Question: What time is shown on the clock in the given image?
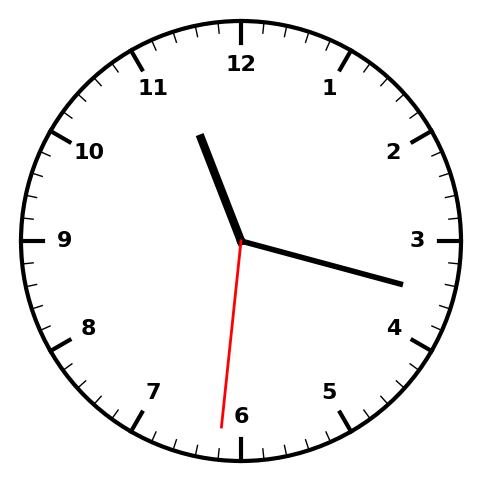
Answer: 11:17:31